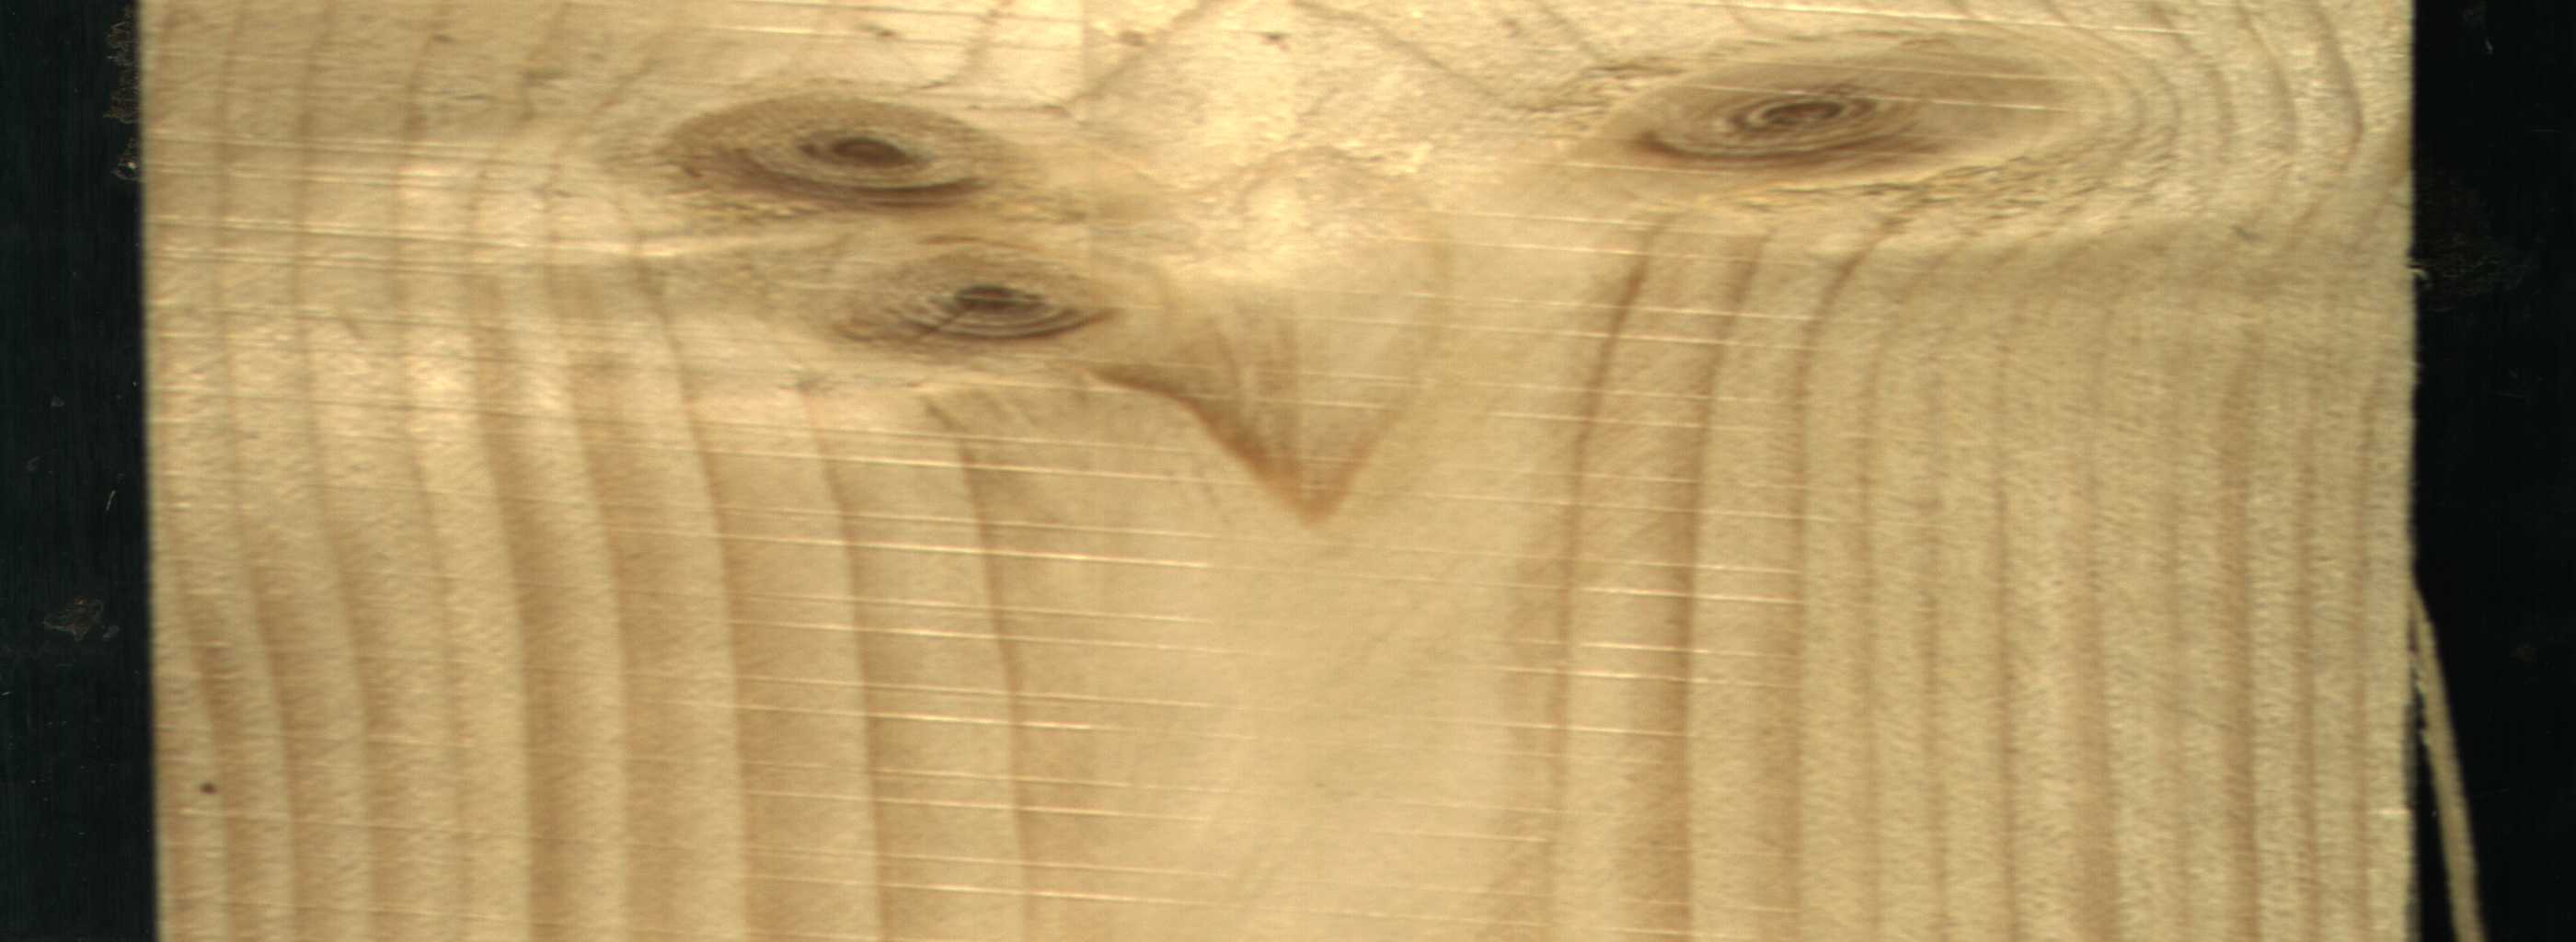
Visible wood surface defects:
Live_Knot
Live_Knot
Live_Knot